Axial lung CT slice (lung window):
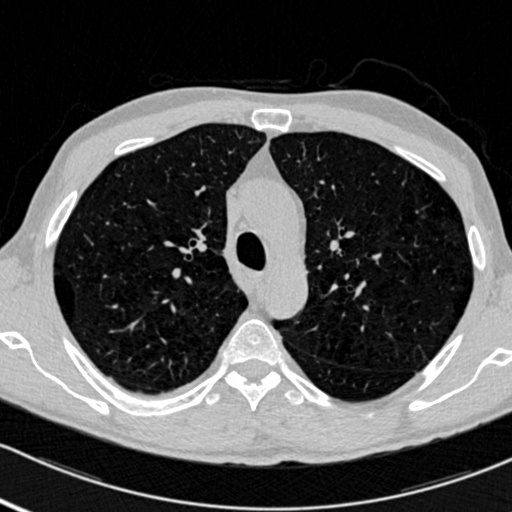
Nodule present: no